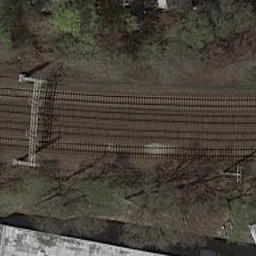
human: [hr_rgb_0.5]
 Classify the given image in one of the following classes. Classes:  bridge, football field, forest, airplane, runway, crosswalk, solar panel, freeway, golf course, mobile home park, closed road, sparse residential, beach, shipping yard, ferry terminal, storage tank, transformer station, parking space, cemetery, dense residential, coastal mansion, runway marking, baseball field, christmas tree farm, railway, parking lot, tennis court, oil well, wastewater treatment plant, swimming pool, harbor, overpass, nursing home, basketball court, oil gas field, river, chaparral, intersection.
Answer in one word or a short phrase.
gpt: railway